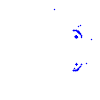
Particle: proton